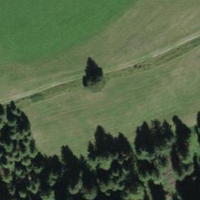
EUNIS habitat code: 43
Species observed at this site:
Lonicera caerulea
Filipendula ulmaria